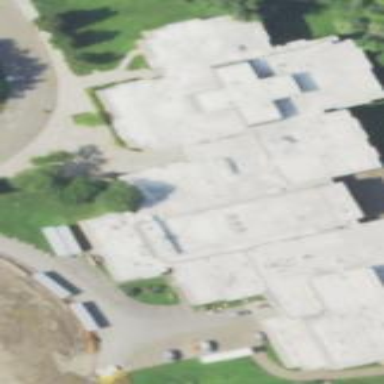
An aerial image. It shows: School building.